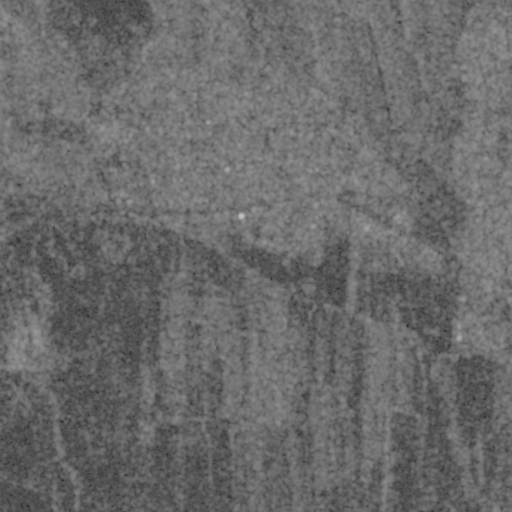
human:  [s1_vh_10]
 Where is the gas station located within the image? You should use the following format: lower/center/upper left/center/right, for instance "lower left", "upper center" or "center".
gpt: The gas station is located in the center left of the image.
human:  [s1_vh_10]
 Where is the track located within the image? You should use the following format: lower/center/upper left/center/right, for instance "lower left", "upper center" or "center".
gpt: There is no track in the image.

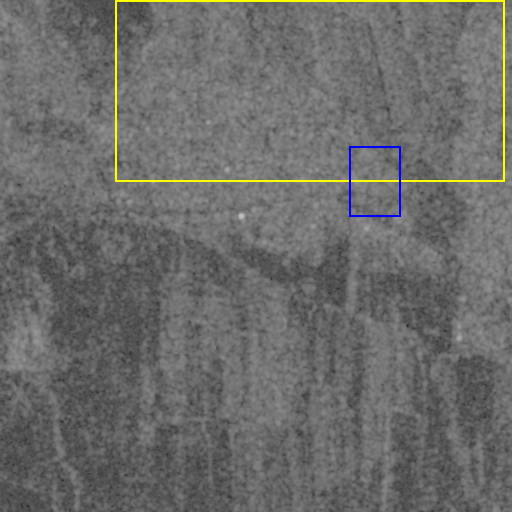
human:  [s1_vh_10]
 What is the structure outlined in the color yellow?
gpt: The structure outlined in yellow is a crop field.
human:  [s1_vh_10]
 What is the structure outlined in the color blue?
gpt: The structure outlined in blue is a park.
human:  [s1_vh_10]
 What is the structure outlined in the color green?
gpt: There is no green outline.